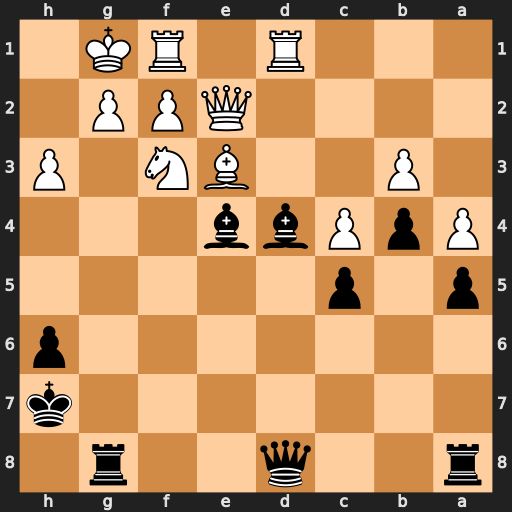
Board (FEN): r2q2r1/7k/7p/p1p5/PpPbb3/1P2BN1P/4QPP1/3R1RK1
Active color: b
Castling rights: -
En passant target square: -
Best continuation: Rxg2+ Kxg2 Qg8+ Kh1 Rf8 Bxd4 Bxf3+ Qxf3 Rxf3